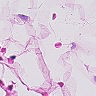
Metastatic tissue present: no